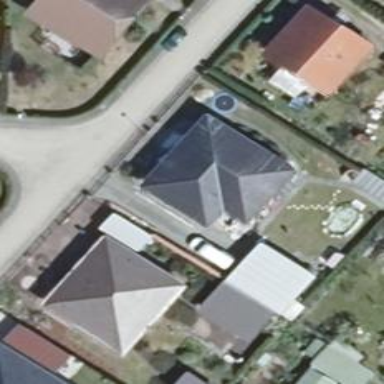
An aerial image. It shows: Building with hipped roof in grey color. The roof is oriented along its length.